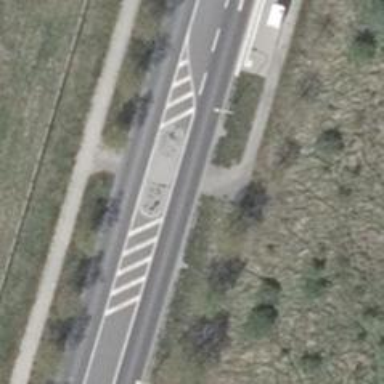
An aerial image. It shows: Footway with crossing that includes island.